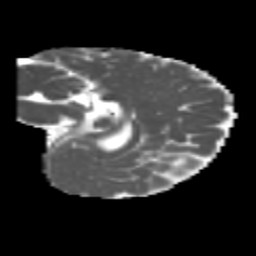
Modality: MD
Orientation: sagittal
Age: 6
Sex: male
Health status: healthy